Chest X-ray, PA view. Patient: 59 years old, sex F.
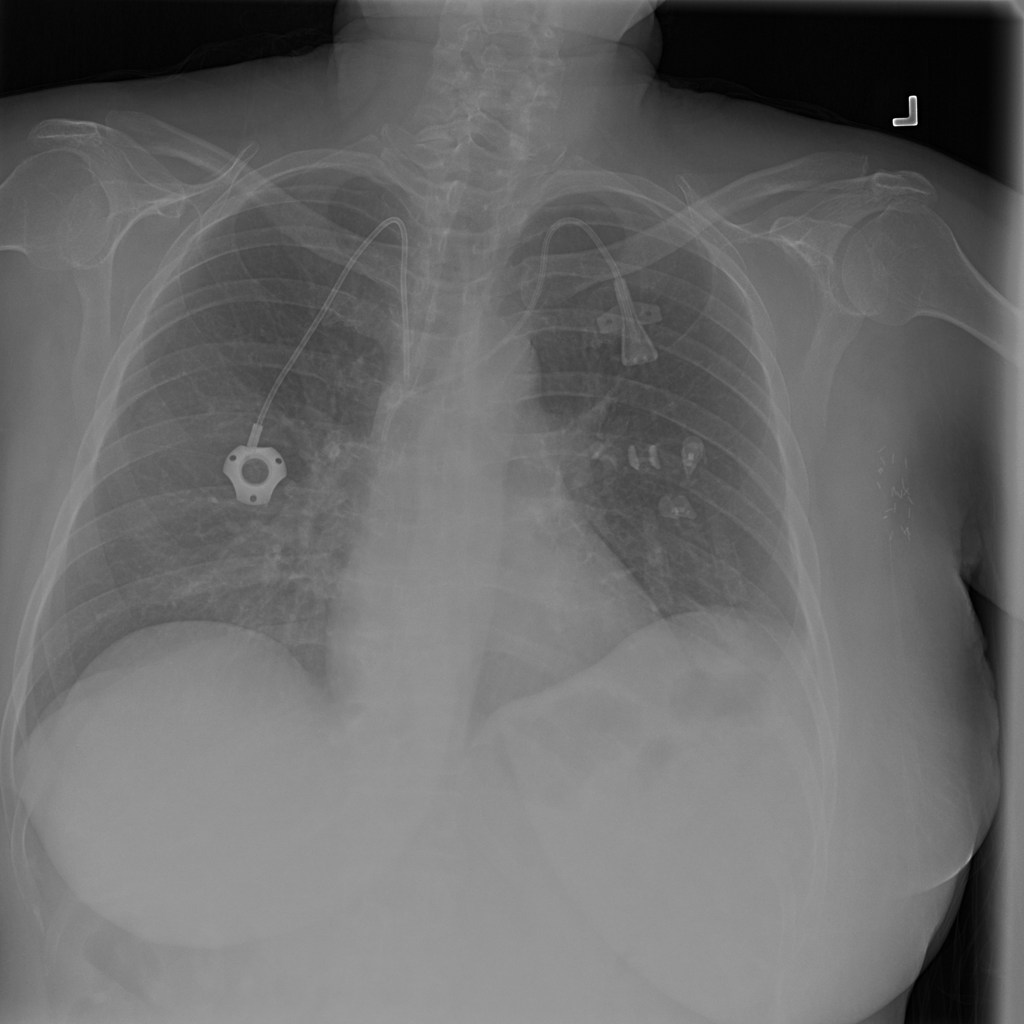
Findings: No Finding